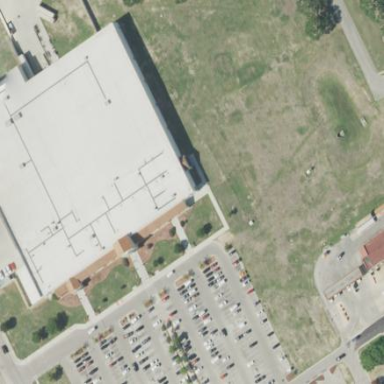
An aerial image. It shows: Mall building.